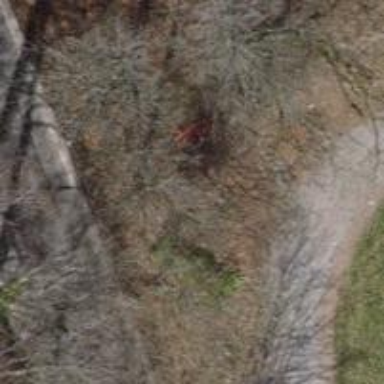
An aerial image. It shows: Red bench.